Field crop: tomato
Growth stage: 1
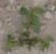
Species: portulaca